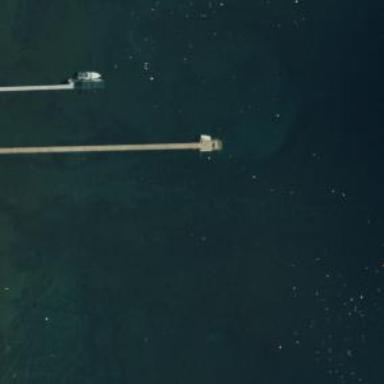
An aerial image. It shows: Man-made pier.